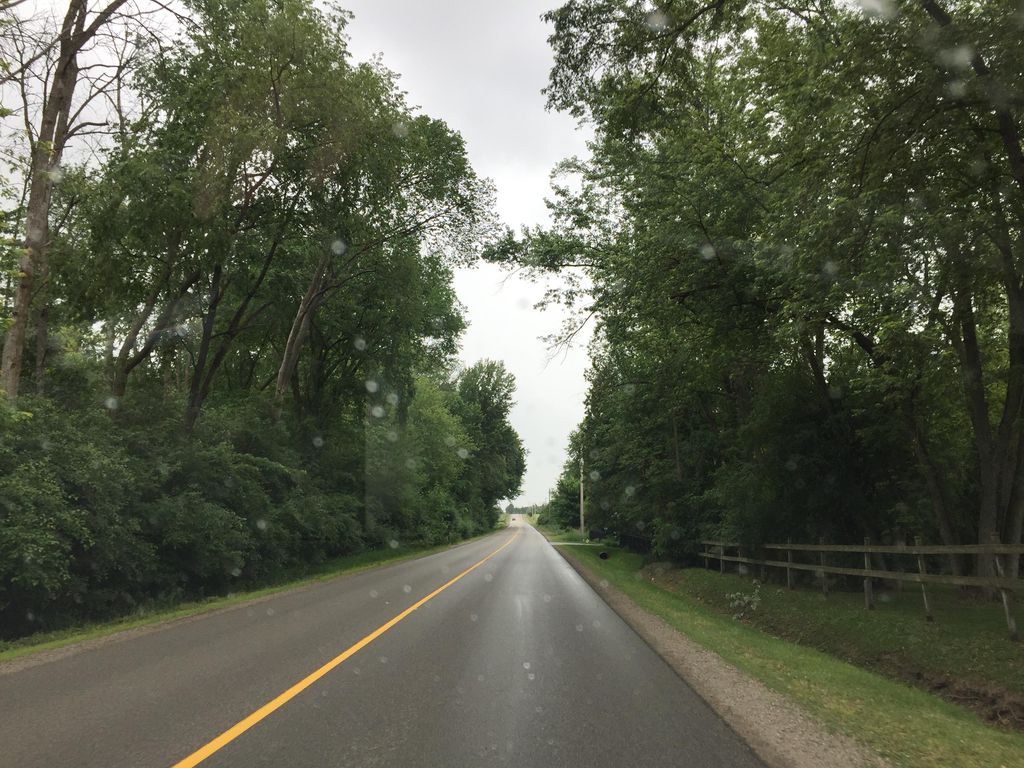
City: kitchener-waterloo